Aerial crown-view tile of a tropical tree (Barro Colorado Island, Panama), acquired 20250512:
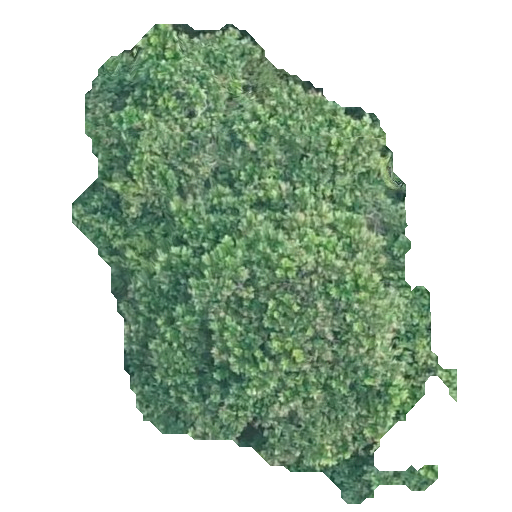
Species: Anacardium excelsum
GBIF accepted scientific name: Anacardium excelsum
Crown area: 173.117 m²